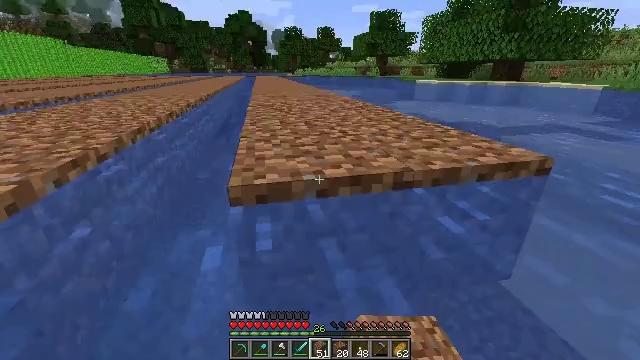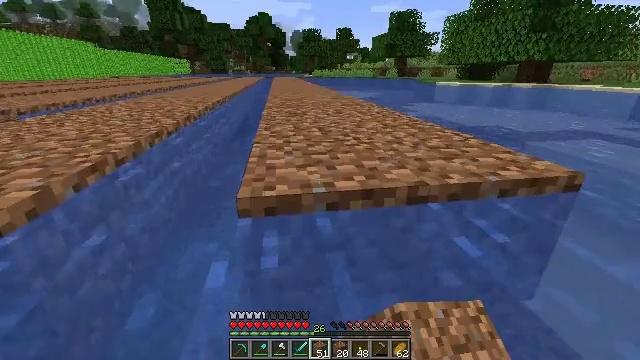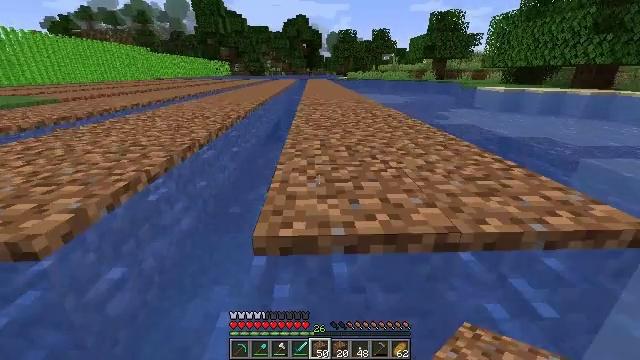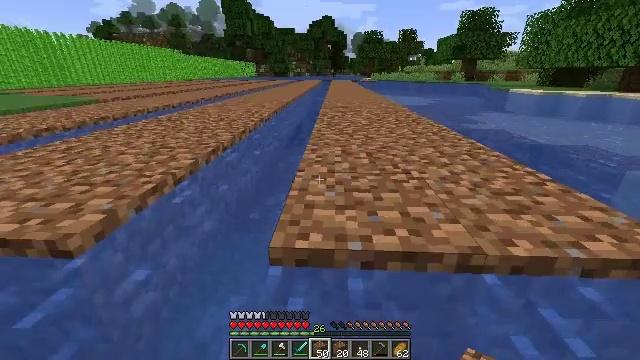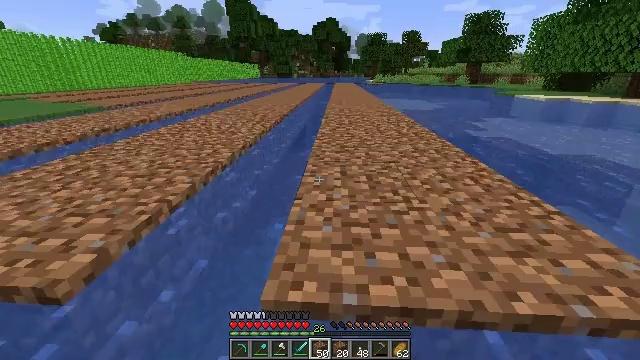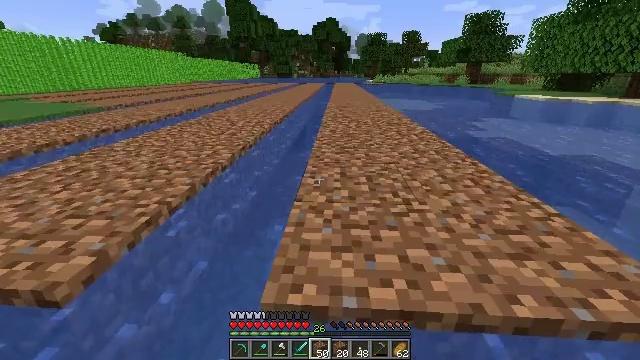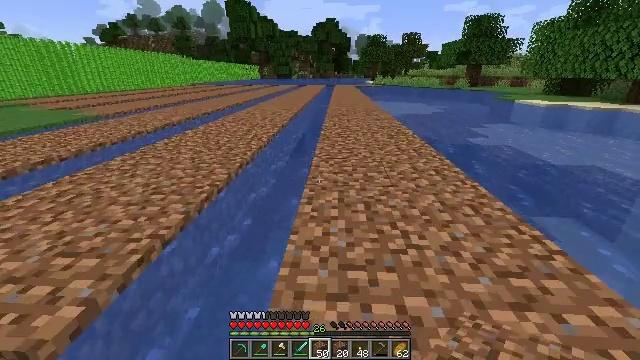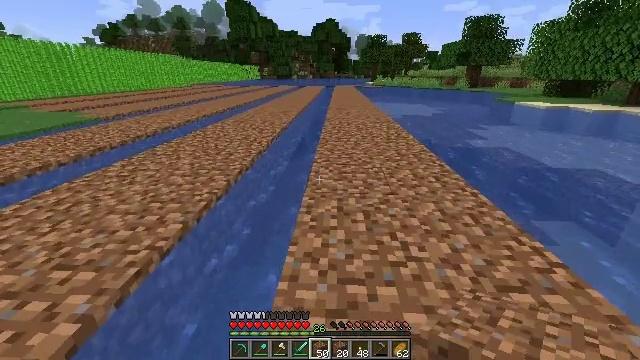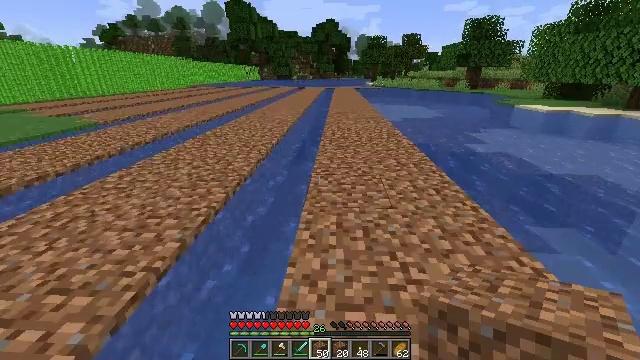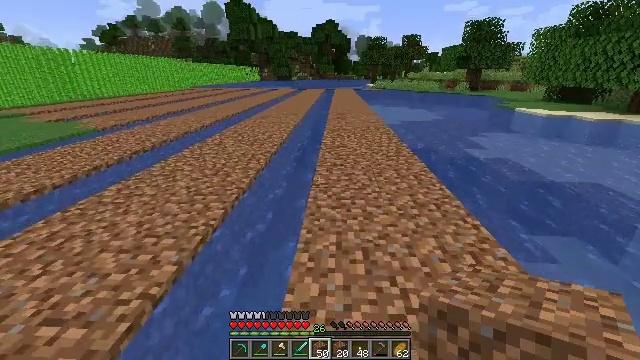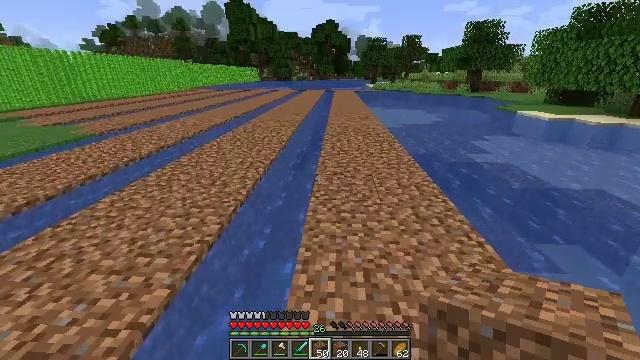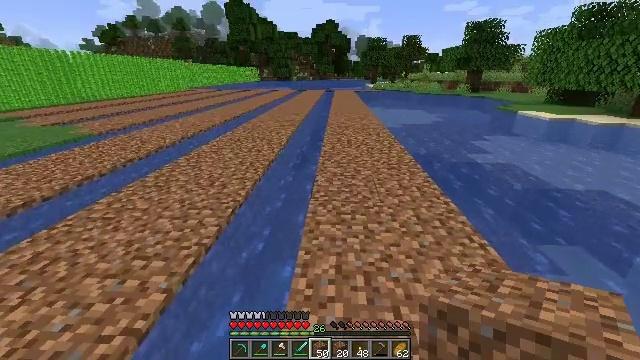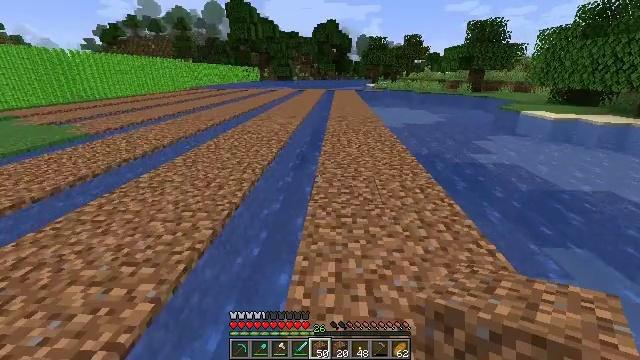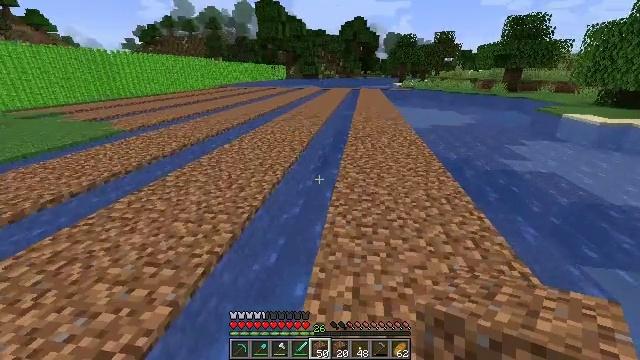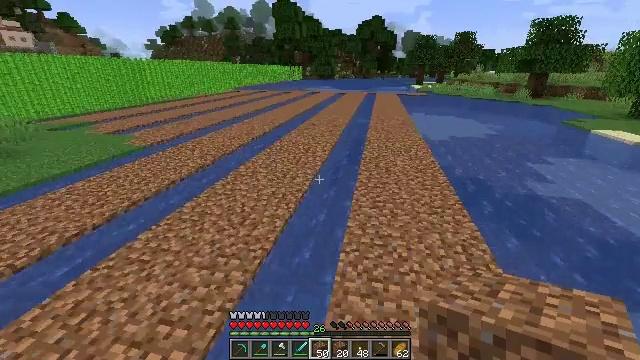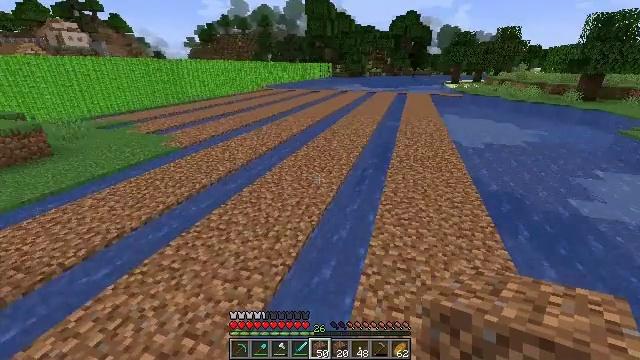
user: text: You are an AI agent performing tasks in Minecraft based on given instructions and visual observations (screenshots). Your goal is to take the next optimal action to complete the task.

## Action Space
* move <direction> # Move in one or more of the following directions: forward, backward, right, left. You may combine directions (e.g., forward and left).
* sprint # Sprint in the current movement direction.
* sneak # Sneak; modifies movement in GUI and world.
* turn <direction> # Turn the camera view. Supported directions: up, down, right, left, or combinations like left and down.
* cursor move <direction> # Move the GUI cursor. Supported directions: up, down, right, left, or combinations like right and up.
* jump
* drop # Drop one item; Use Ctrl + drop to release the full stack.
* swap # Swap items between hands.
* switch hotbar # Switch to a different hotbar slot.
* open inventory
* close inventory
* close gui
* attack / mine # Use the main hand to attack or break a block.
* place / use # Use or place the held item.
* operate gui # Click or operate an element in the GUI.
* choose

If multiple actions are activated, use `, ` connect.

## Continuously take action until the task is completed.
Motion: motion action
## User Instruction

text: Harvest sugar cane from the plant.
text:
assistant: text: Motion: move forward, turn left, jump
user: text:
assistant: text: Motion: move forward, turn left, jump
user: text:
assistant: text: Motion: move forward, turn left, jump
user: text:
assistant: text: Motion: move forward, jump
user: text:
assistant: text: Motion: move forward, jump
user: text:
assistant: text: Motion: move forward, jump
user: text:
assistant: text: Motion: move forward, jump
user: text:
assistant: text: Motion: move forward, jump
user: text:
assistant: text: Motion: move forward, jump
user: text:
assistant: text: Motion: move forward, jump
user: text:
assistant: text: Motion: move forward, jump
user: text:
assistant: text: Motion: move forward, jump
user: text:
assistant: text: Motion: move forward, turn left, jump
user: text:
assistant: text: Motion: move forward, turn left, jump
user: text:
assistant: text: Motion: move forward, turn left, jump
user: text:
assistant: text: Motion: move forward, turn left, jump
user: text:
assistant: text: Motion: move forward, turn left
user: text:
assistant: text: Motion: move forward and move left, turn left and down
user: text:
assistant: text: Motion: move forward and move left, turn left
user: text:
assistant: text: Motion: move forward and move left
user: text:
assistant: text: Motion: move forward and move left
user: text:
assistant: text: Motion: move forward and move left
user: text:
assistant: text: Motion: move forward and move left
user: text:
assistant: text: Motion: move forward and move left
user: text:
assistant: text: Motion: move forward and move left
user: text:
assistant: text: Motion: move forward and move left, jump
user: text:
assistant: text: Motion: move forward and move left, jump
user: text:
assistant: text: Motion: move forward and move left, jump
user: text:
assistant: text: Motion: move forward and move left, jump
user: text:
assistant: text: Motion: move forward and move left, jump